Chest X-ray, PA view. Patient: 22 years old, sex M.
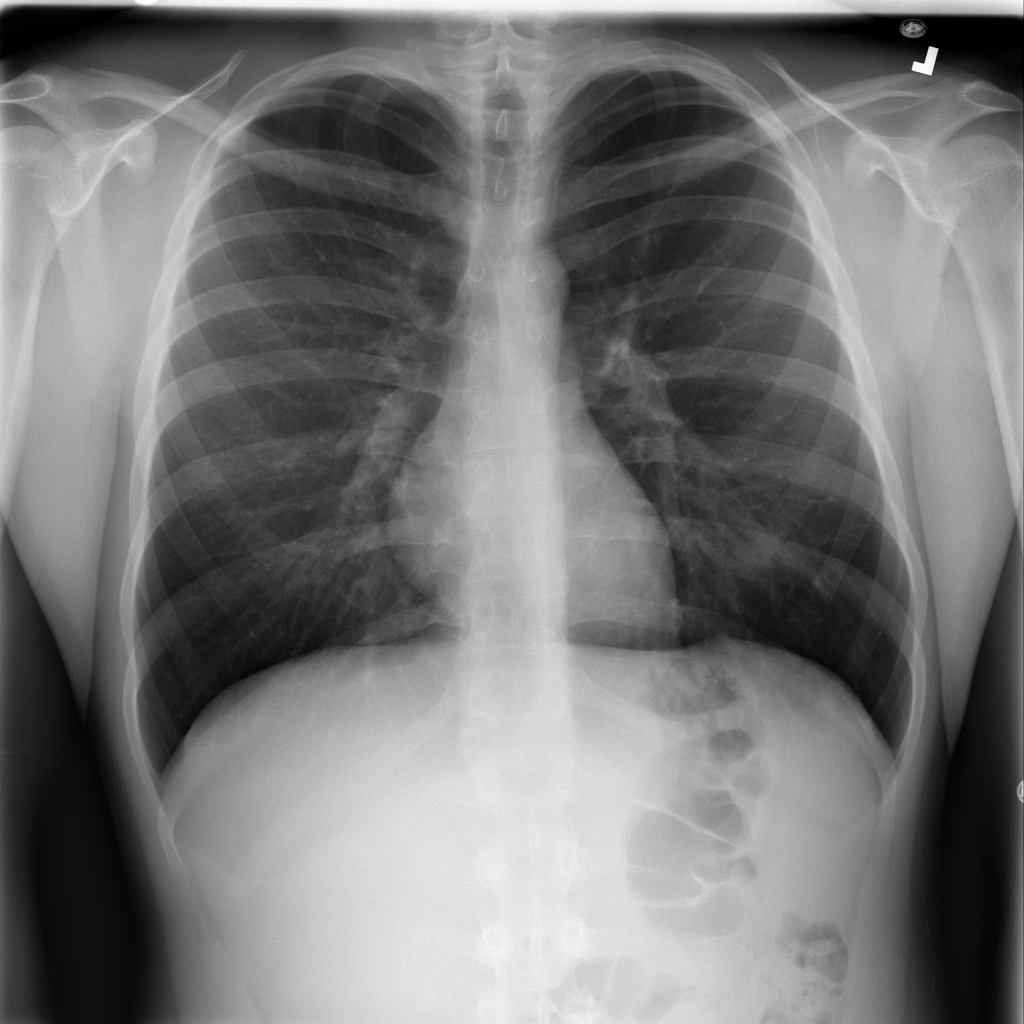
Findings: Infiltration